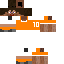
A male human skin with medium skin, wearing brown long hair dressed in a orange tshirt and brown pants, featuring a closed mouth.